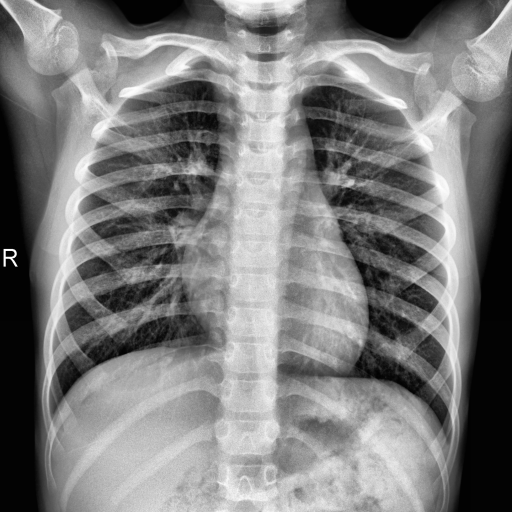
Finding: NORMAL